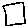
Label: square